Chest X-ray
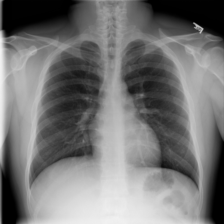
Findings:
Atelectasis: negative
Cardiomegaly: negative
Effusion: negative
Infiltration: negative
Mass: negative
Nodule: negative
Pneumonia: negative
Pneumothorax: negative
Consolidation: negative
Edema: negative
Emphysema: negative
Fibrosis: negative
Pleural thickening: negative
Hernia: negative